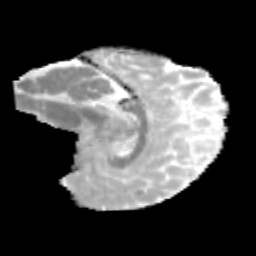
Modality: MD
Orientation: sagittal
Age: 11
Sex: male
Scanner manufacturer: siemens
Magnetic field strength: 3 T
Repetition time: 3.8 s
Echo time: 0.07 s